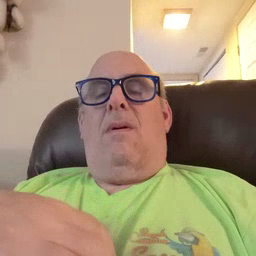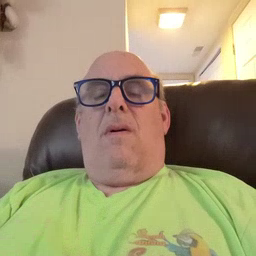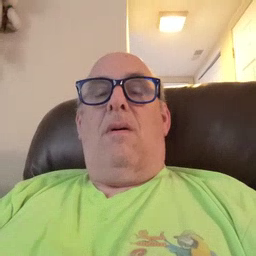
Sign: hungry